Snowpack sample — Loveland Pass, Silver Plume, Colorado, USA (2/11/26, 12:00 PM MST)
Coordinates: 39.663, -105.886
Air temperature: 35 °F
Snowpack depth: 82 cm
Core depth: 10 cm
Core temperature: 17.6 °F
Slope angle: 13°, slope face: 12°
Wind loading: high
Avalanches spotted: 1
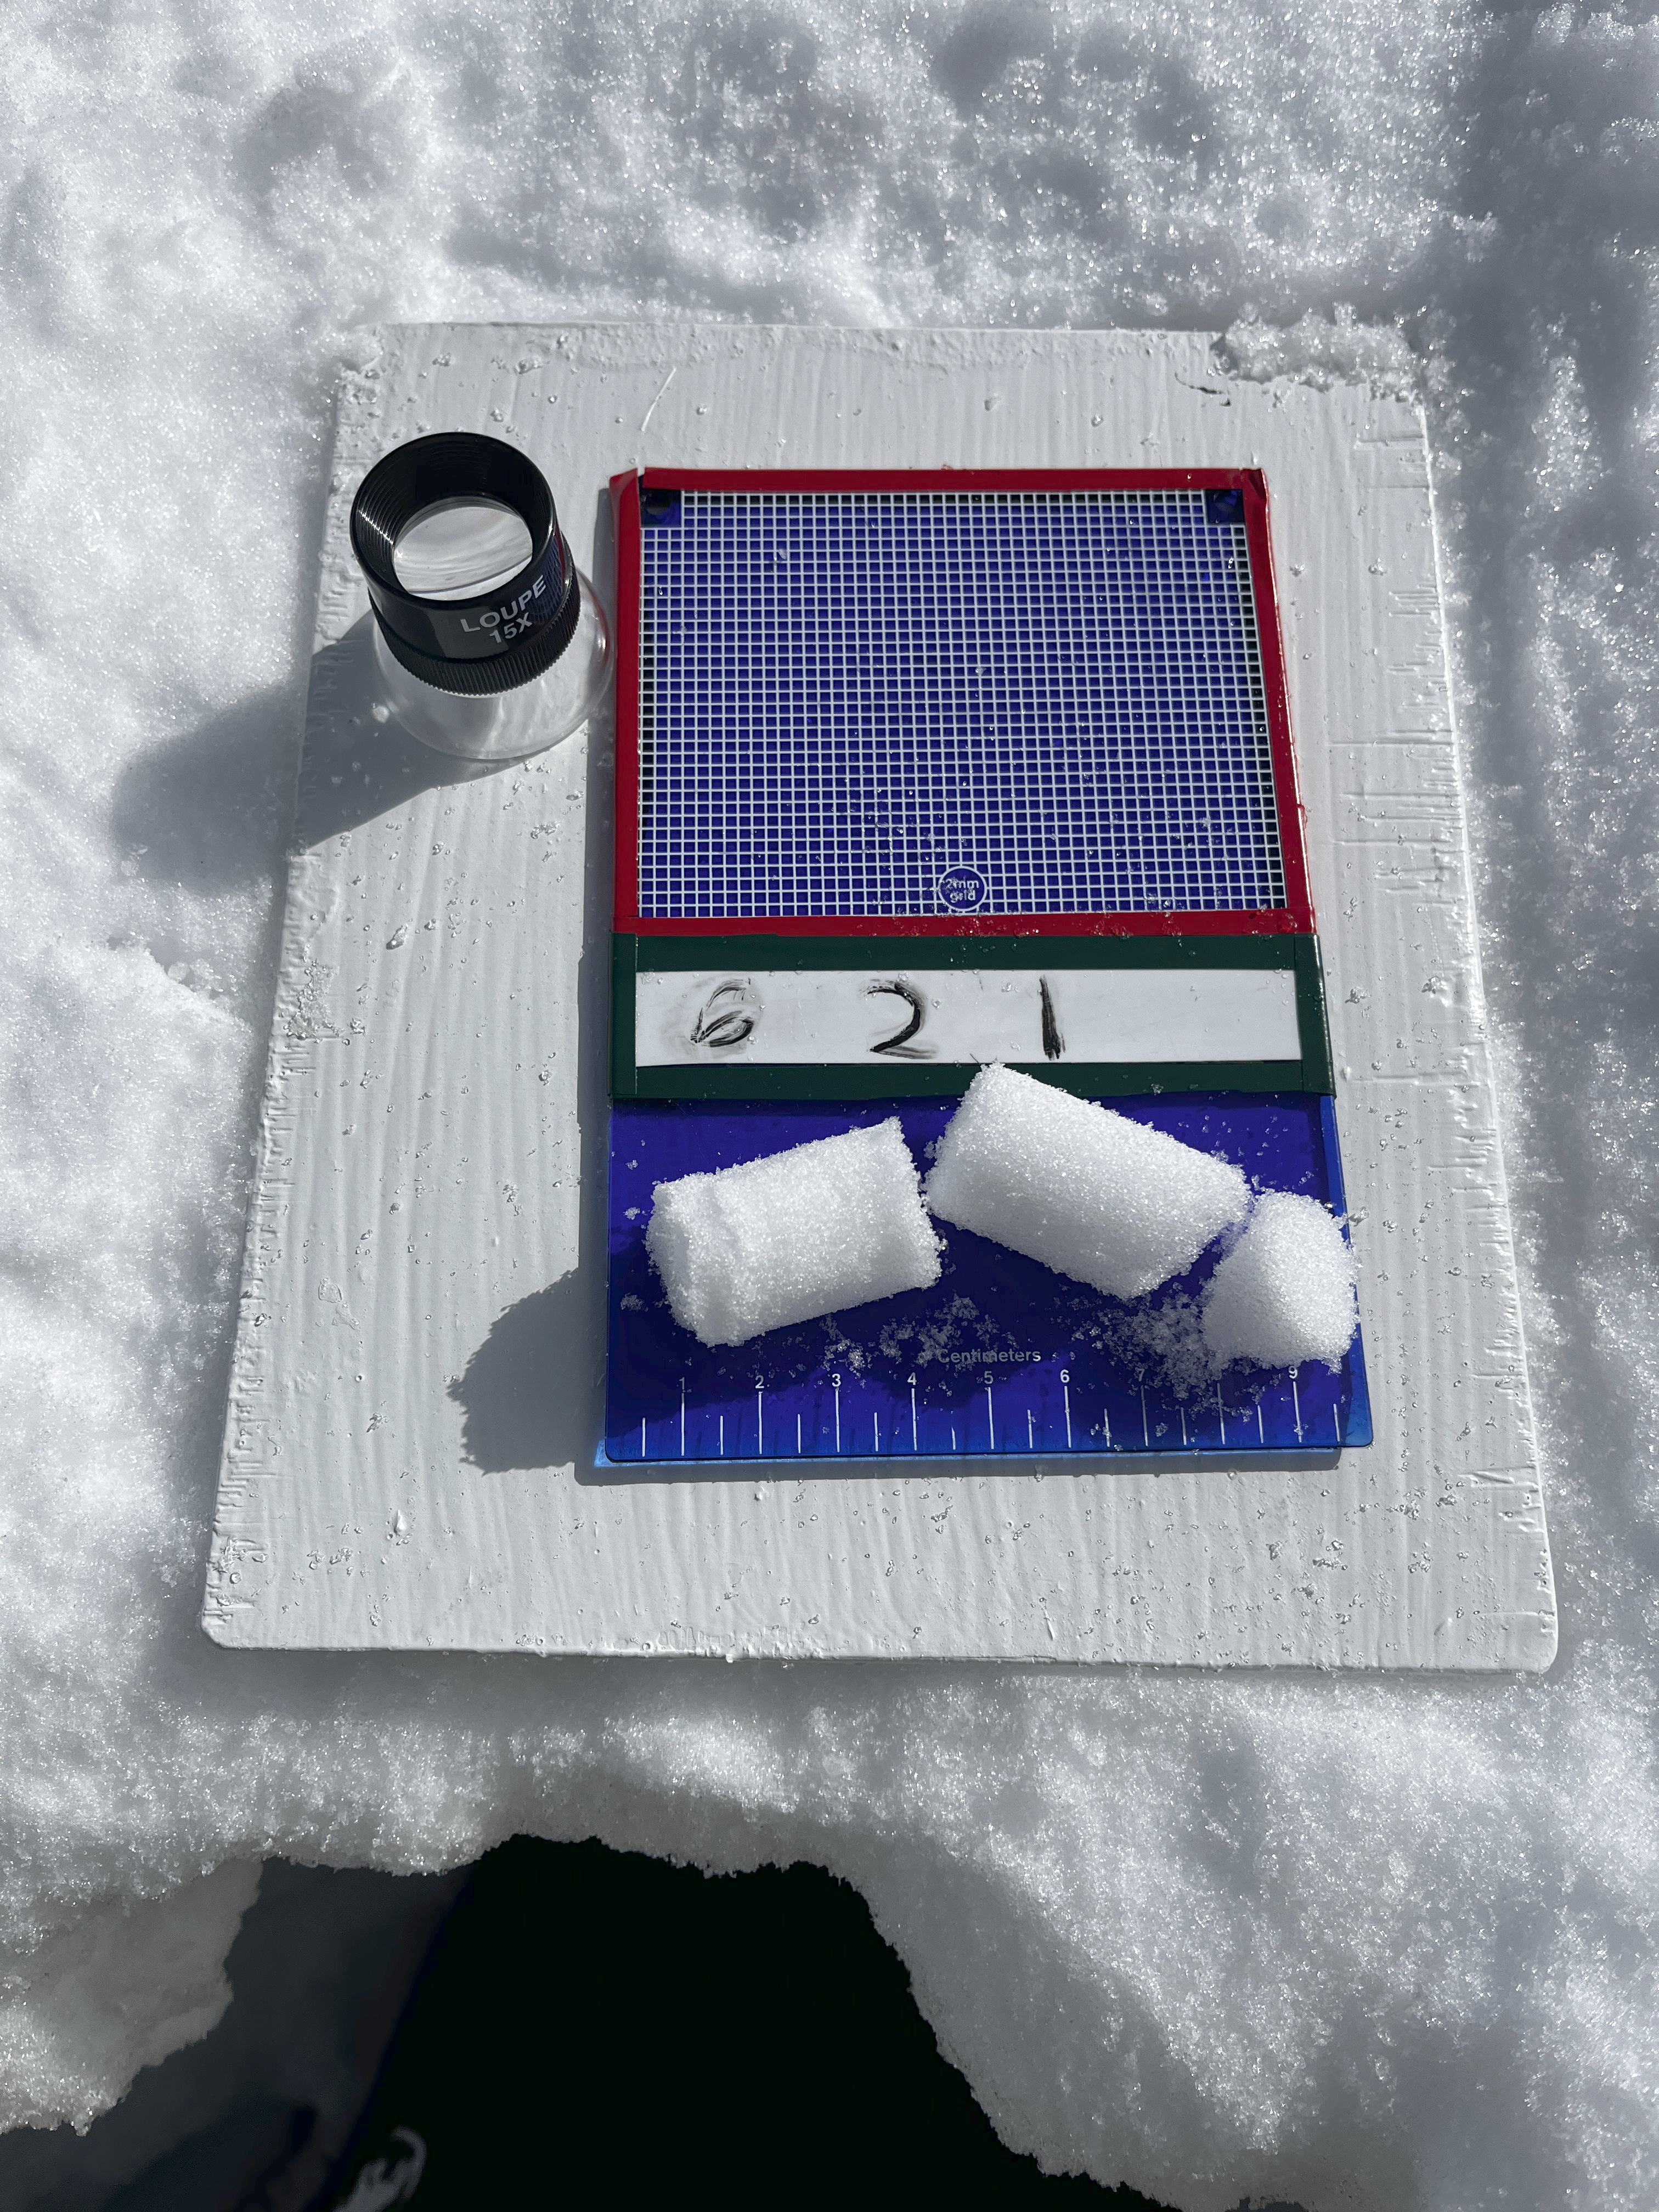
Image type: crystal_card
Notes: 1 small avalanche spotted on the north side of the bowl, lots of wind loading